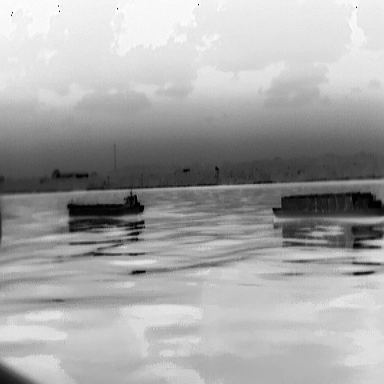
There are two objects shown in the infrared image, including a fishing_boat, and a liner.